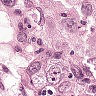
Metastatic tissue present: yes